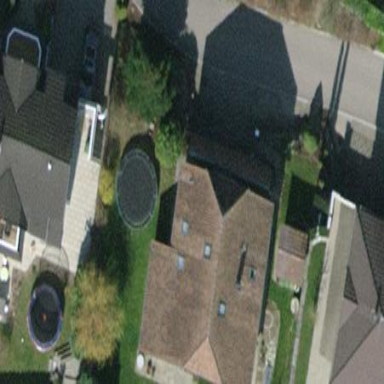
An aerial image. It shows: Detached building with tile roof.